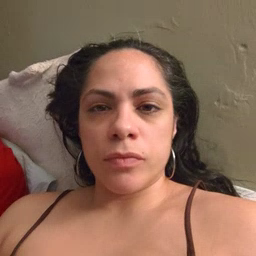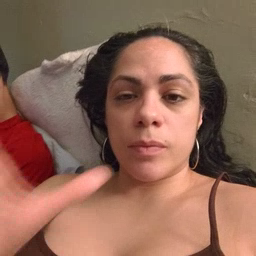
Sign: mom